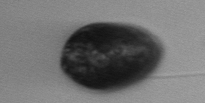
Label: Prorocentrum